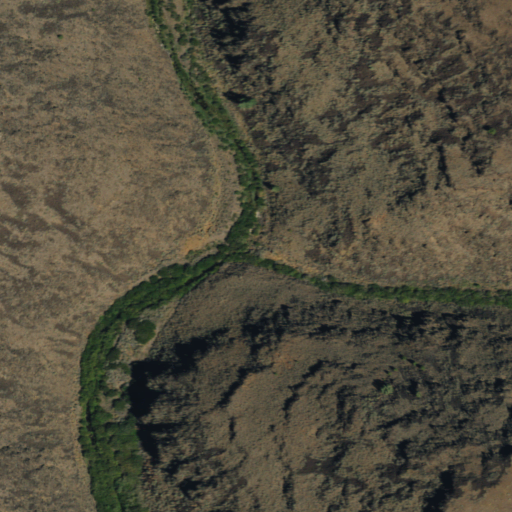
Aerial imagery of valley in Nevada named Wrangler Canyon containing shrub, woody wetlands, evergreen forest, and herbaceous wetlands